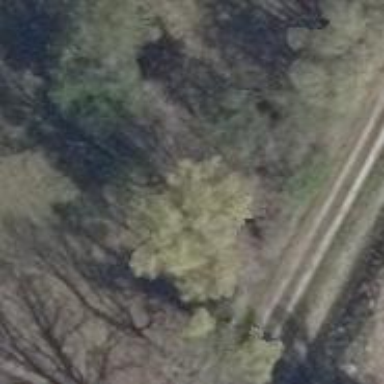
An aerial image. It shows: Row of trees in natural setting.